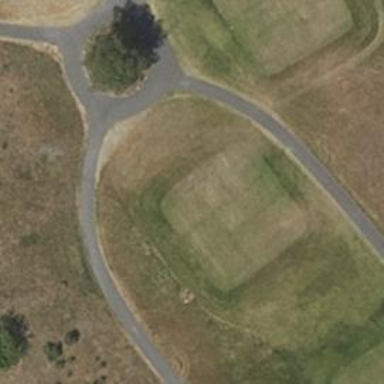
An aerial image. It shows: Golf tee.